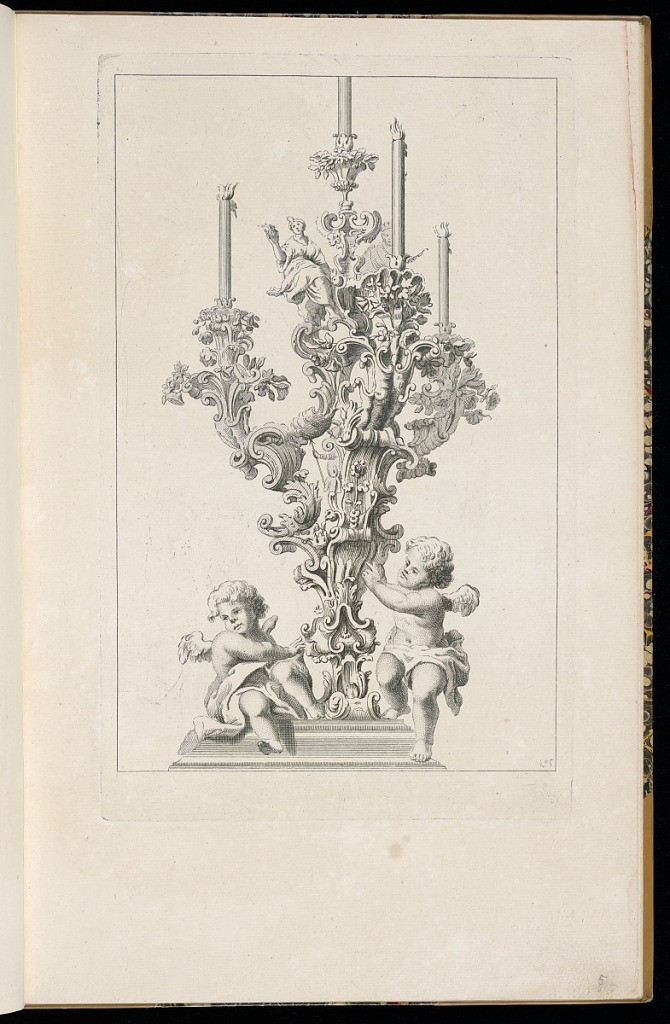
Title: Design for a Candelabra
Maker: Thomas Germain, French, 1673 – 1748
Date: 1748
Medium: Etching on paper
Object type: Print
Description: Design for an ornate candelabra flanked by two winged putti (children) at the base. The candelabra is decorated with flowers, scrolling leaves and acanthus leaves, c-scrolls, shell, and bark motifs with two seated figures above. A female holding a flame and another with feathers on their head.